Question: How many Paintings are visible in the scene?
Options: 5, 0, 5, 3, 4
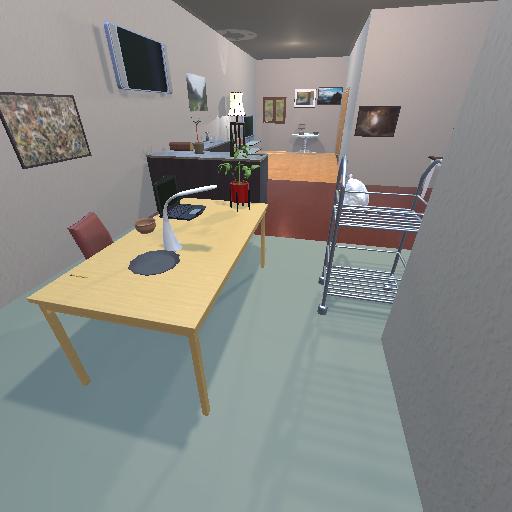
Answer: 5